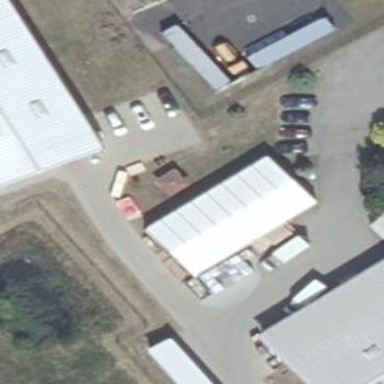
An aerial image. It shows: Warehouse building.